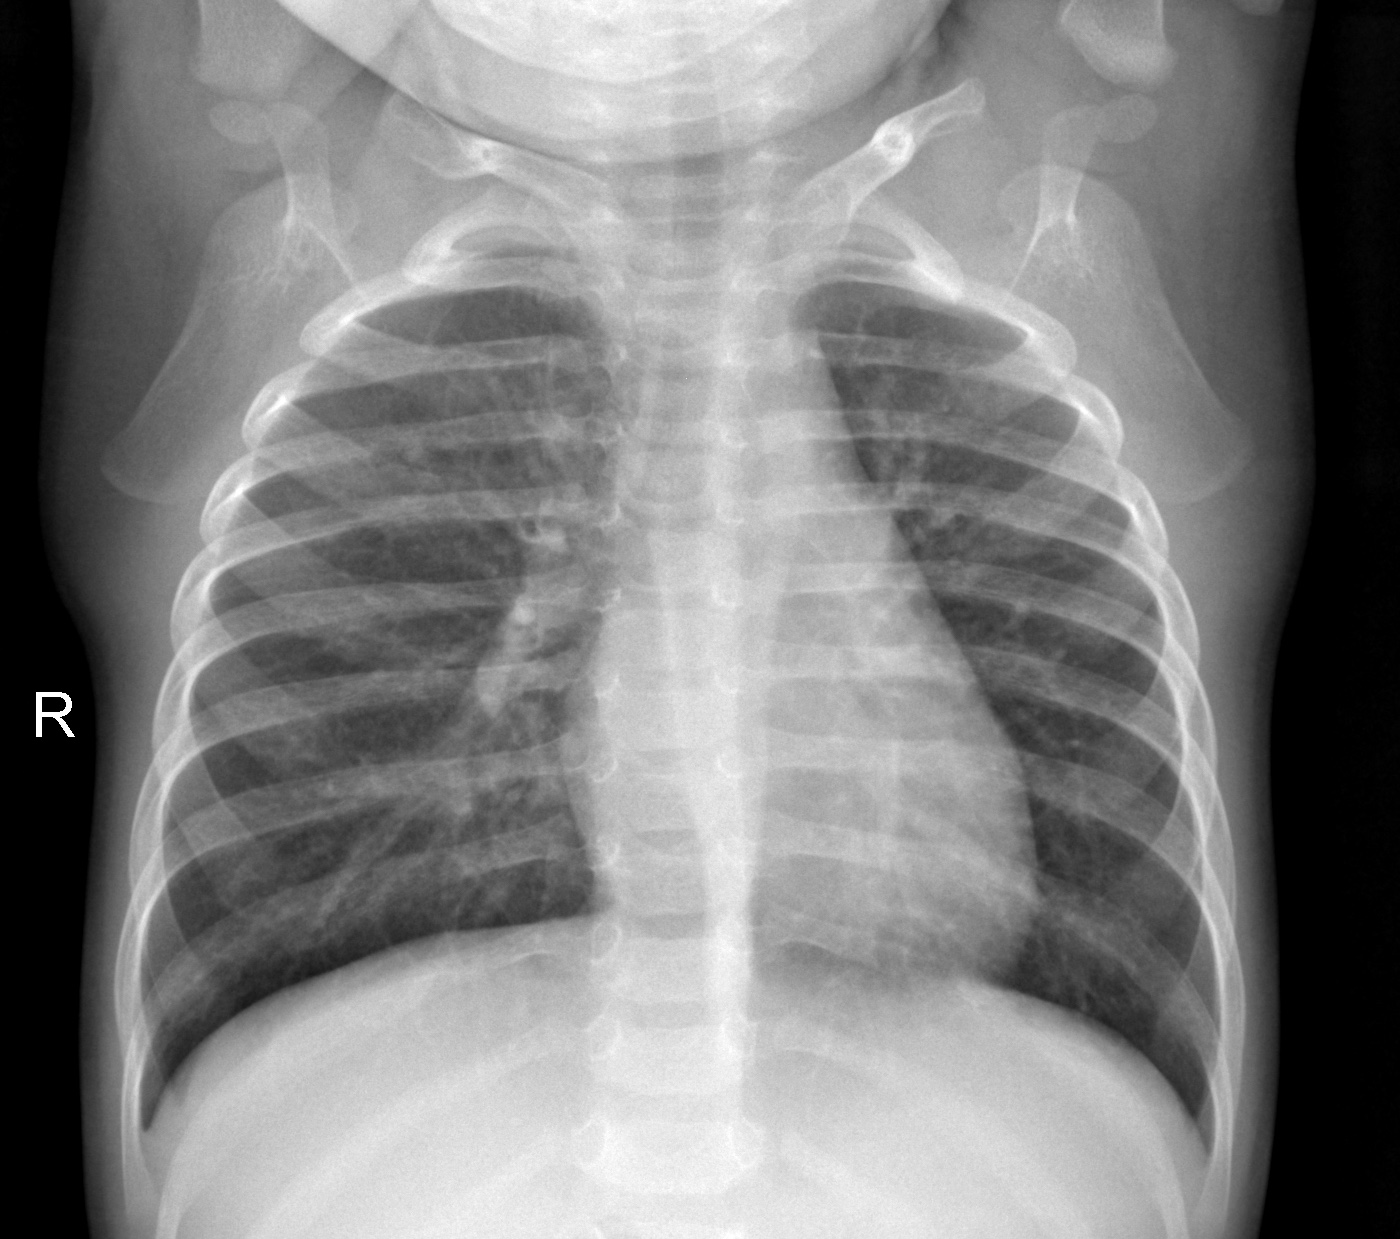
Diagnosis: NORMAL